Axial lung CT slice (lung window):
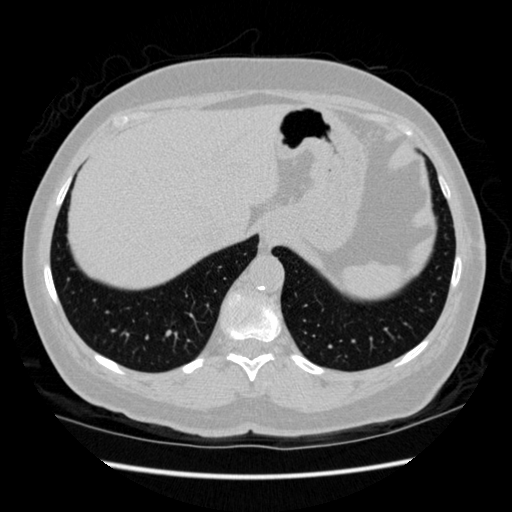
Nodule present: no